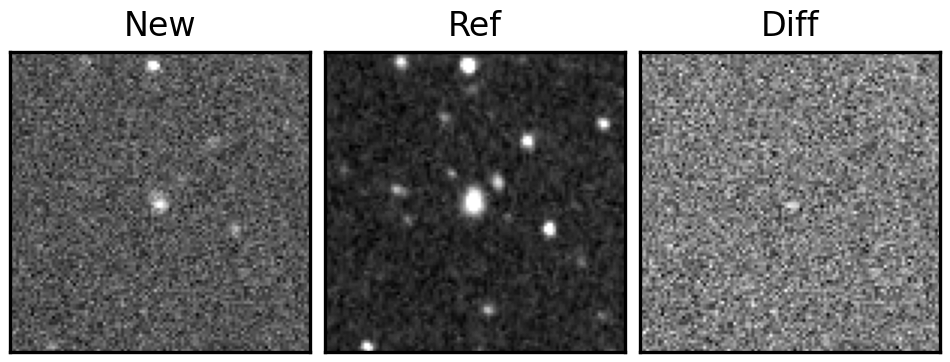
Label: real